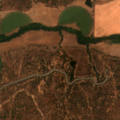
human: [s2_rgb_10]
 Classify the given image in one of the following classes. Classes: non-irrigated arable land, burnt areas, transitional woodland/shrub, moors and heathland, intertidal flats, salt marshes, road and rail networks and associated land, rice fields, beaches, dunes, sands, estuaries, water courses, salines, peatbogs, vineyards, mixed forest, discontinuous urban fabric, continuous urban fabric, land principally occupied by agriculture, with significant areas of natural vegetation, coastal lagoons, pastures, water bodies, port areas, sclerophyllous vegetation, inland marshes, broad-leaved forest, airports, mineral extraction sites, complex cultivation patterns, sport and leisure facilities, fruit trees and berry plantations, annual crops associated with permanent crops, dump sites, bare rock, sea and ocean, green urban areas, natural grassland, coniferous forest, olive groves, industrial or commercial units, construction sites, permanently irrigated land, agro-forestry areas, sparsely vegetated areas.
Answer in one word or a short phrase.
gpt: non-irrigated arable land, permanently irrigated land, agro-forestry areas